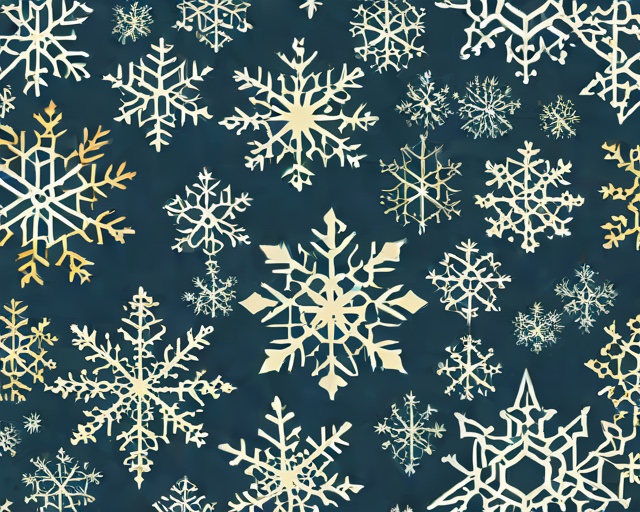
Category: Holiday